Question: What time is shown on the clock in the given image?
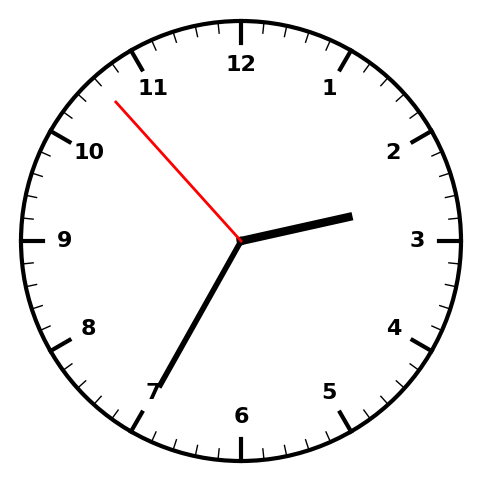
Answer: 02:34:53